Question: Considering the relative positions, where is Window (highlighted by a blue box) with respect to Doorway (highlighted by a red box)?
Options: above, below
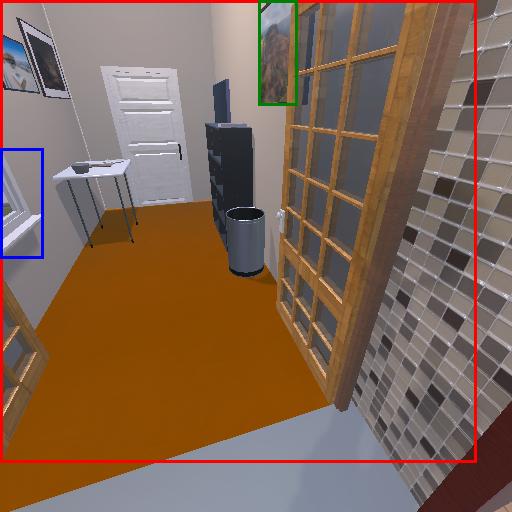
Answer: above